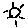
Label: sun